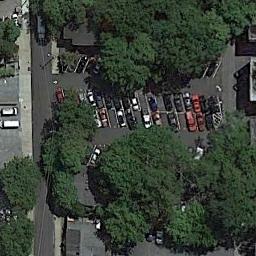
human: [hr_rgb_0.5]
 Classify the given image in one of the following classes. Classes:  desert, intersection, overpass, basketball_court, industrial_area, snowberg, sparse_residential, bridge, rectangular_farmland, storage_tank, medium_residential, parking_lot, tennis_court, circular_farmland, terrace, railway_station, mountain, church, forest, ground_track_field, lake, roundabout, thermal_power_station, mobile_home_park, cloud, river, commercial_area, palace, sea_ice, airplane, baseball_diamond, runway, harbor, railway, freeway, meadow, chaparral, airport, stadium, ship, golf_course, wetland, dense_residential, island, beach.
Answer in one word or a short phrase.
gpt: parking_lot